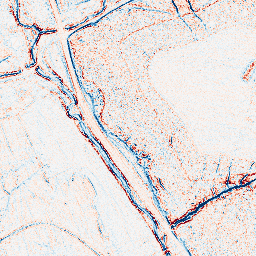
Category: edge_preserving
Decomposition family: bilateral
Decomposition parameters: d: 5
sigma_color: 50
sigma_space: 25
Upsampling method: regularized
Upsampling parameters: scale: 4
lambda_reg: 0.01
Upsampling scale: 4